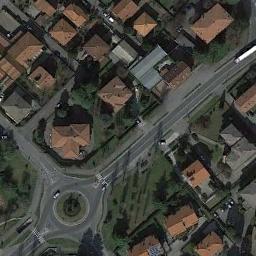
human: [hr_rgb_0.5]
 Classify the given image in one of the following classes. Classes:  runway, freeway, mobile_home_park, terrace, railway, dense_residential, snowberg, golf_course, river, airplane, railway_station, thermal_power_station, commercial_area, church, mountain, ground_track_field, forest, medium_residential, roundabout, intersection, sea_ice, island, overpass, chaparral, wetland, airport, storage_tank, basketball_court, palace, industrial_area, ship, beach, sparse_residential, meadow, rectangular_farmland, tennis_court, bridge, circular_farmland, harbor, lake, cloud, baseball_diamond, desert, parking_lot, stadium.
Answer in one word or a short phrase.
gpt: roundabout